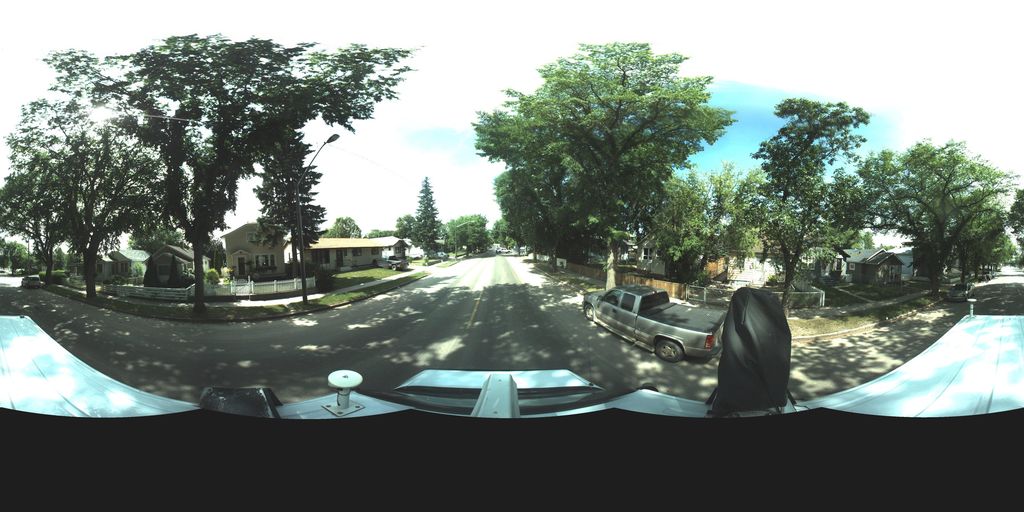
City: saskatoon